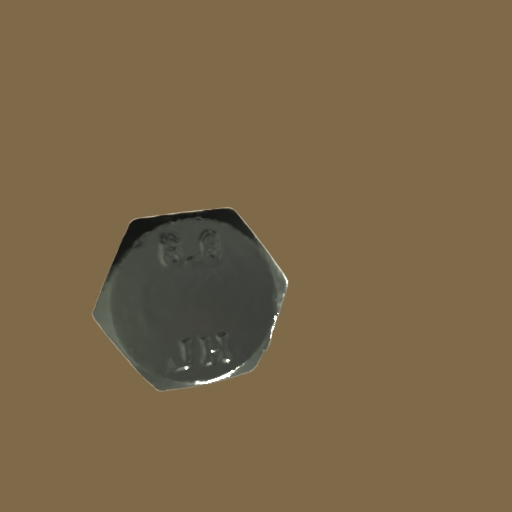
Label: bolt